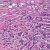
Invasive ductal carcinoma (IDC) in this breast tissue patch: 1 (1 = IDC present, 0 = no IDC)